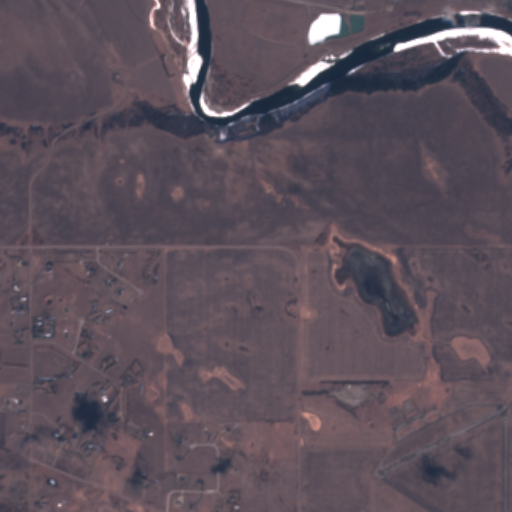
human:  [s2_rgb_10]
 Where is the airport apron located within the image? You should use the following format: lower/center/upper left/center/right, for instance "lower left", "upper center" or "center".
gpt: The airport apron is located in the lower right of the image.
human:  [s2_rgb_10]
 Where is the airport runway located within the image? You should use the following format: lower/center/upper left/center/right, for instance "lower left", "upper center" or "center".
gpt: The airport runway is located in the lower right of the image.
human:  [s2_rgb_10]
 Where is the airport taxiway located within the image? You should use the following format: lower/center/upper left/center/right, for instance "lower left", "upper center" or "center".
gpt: The airport taxiway is located in the lower right of the image.
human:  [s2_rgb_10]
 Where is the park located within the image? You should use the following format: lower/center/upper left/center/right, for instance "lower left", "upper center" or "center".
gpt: There is no park in the image.